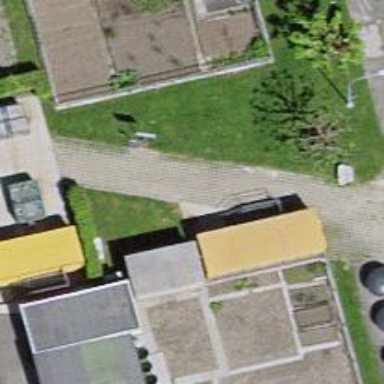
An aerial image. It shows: Recycling container for green waste at recycling facility.